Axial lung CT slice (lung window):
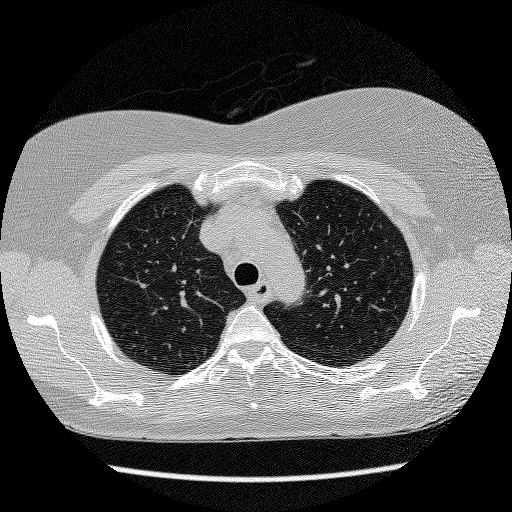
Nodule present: no